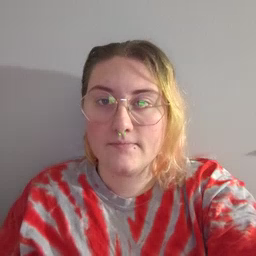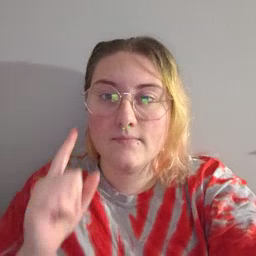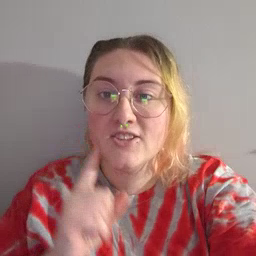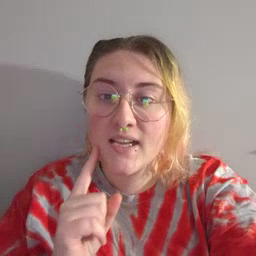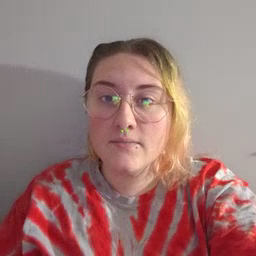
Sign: cheek